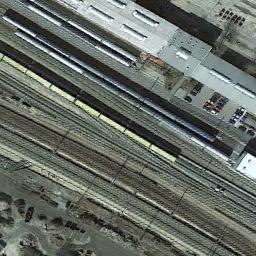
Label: railway